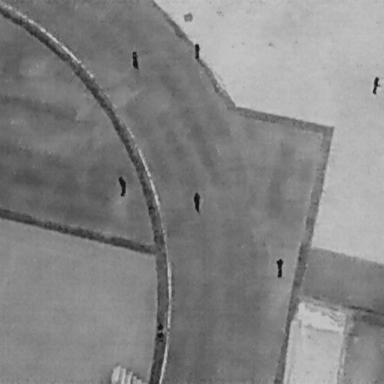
There are six People in the infrared image.